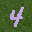
Label: 4